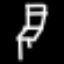
Label: chair